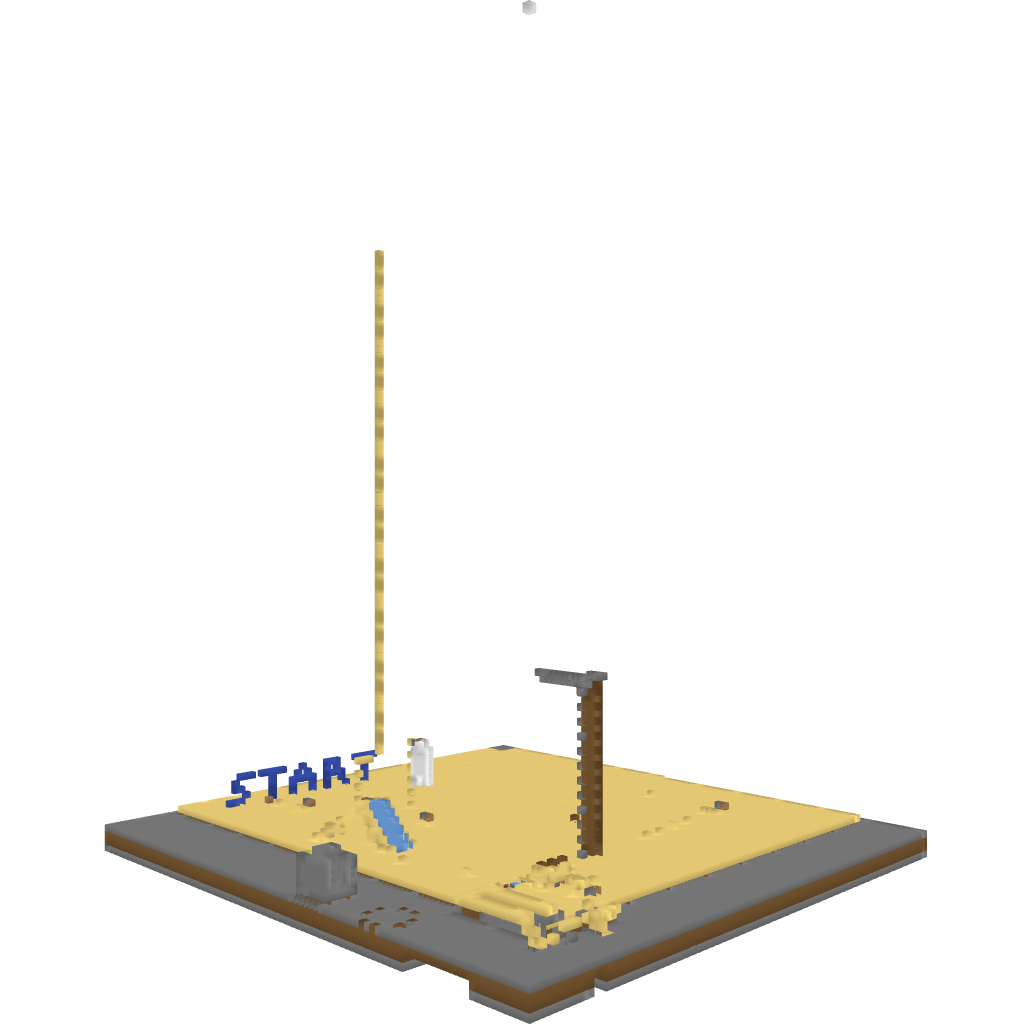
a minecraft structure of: MouseTrap bad low quality